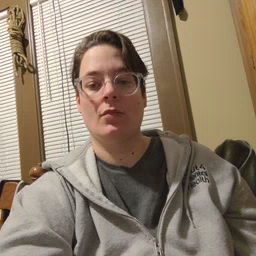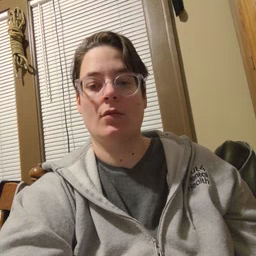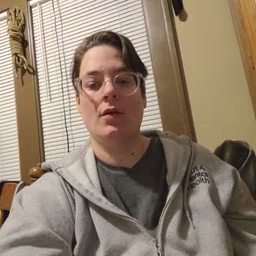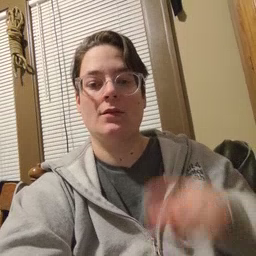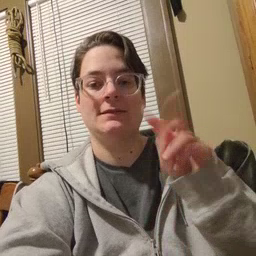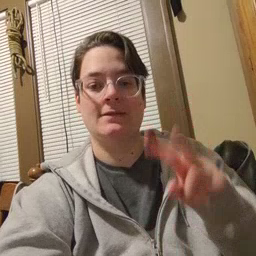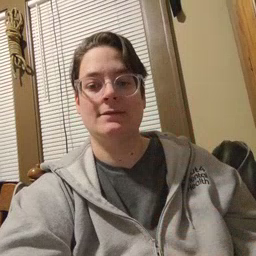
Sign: TV